Aerial crown-view tile of a tropical tree (Barro Colorado Island, Panama), acquired 20241112:
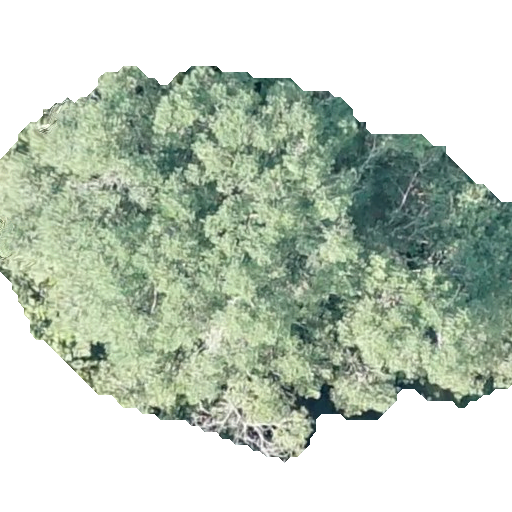
Species: Calophyllum longifolium
GBIF accepted scientific name: Calophyllum longifolium
Crown area: 238.016 m²